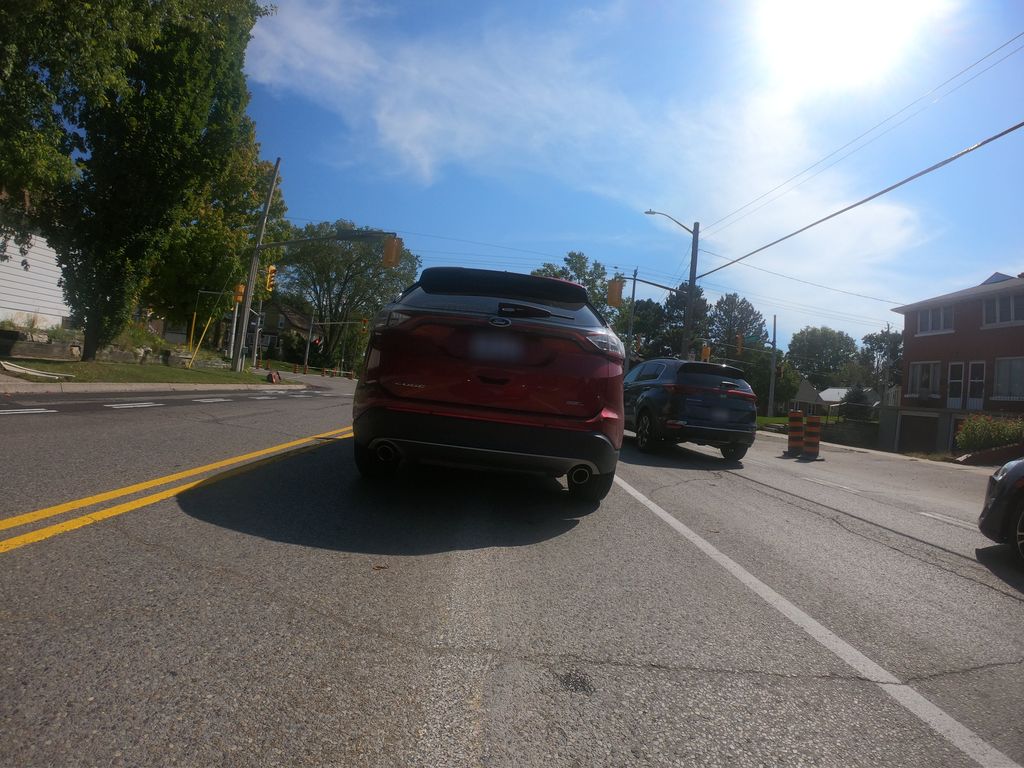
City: kitchener-waterloo